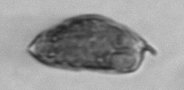
Label: Prorocentrum_micans